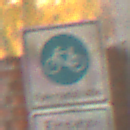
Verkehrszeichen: BeginnFahrradstrasse
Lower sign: BesondereFahrzeugeUndTransportgueter3
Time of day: SunriseSunset
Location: Roofed (Suburban)
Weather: Clear
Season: NotSpecified
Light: Natural